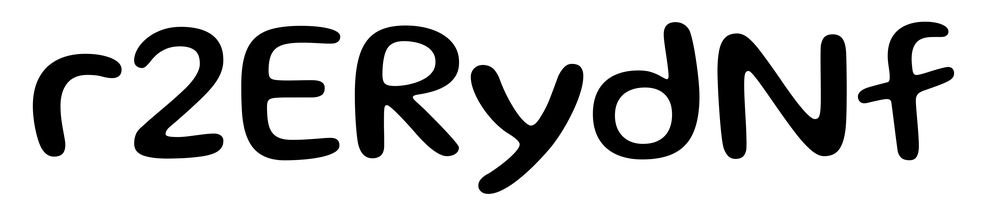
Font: Gluten_Regular